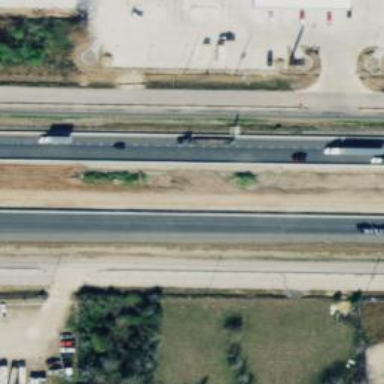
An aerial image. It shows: Motorway junction.